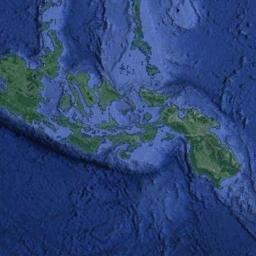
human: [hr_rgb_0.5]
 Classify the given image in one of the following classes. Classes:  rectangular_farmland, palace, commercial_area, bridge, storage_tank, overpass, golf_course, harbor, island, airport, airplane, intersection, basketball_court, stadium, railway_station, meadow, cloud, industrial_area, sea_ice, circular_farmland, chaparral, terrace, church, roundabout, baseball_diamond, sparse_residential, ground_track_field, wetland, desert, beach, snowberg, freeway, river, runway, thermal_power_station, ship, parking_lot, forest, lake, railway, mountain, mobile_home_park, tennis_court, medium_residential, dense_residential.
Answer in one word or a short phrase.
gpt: island